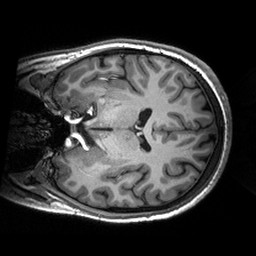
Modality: T1w
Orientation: coronal
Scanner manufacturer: siemens
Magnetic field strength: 3 T
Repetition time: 2.53 s
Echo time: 0.00288 s